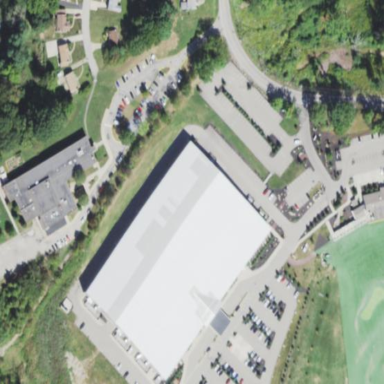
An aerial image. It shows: Sports centre building.